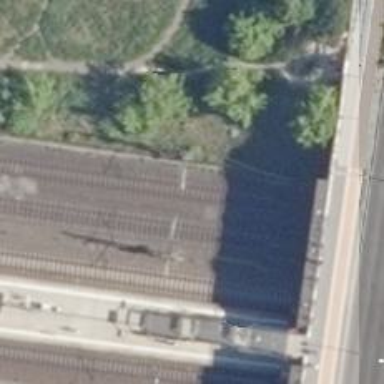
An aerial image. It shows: Milestone along the railway with catenary mast.